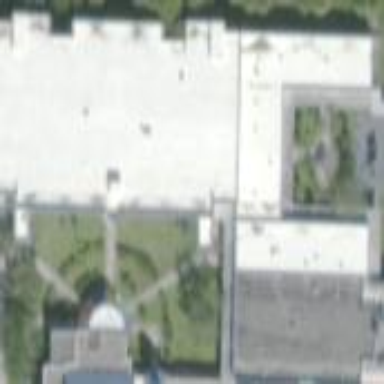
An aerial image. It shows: School building.